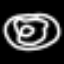
Label: donut